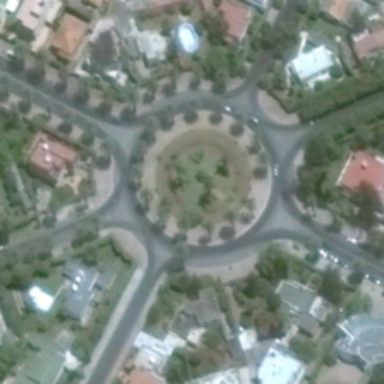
Many green trees and buildings are around a circle square .